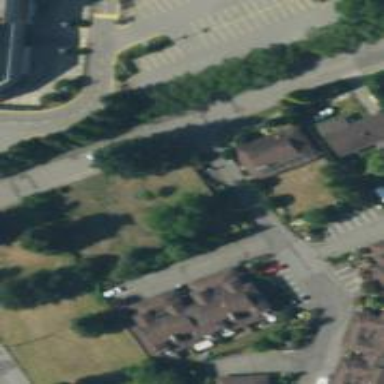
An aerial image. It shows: Detached building.